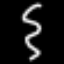
Label: squiggle